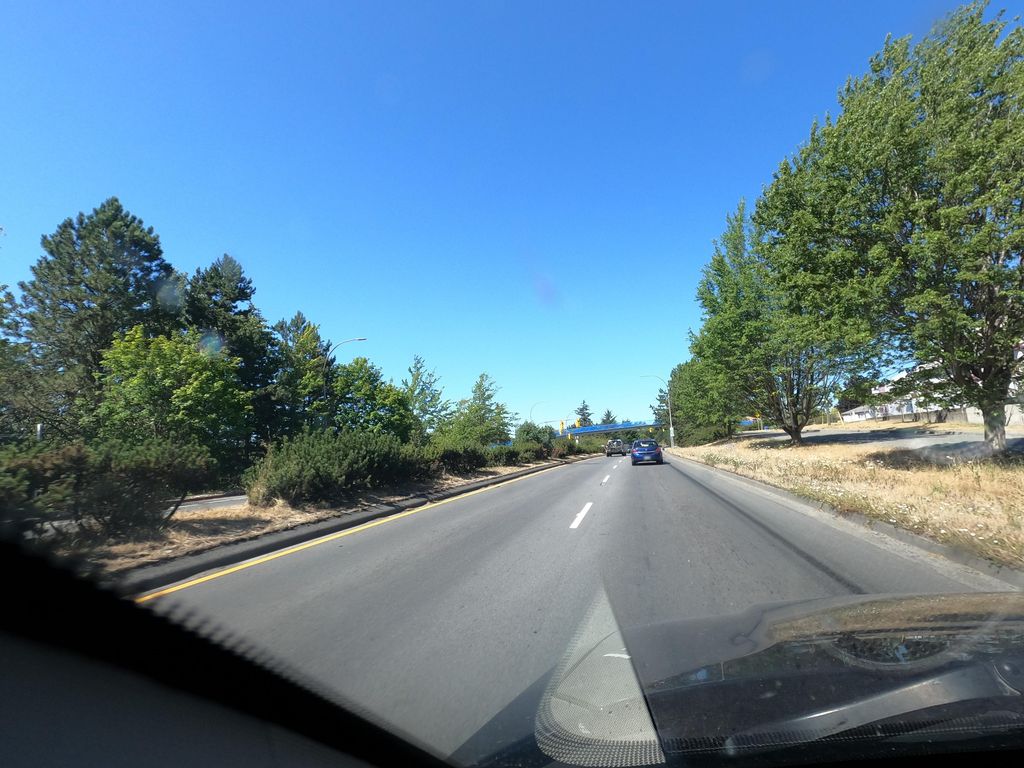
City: victoria